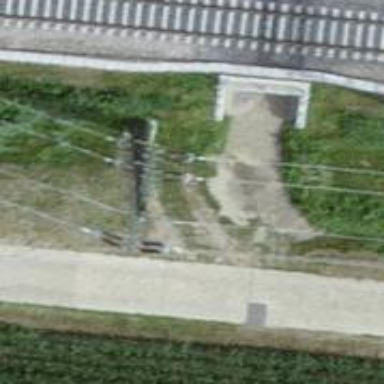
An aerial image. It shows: Concrete power pole.